Chest X-ray:
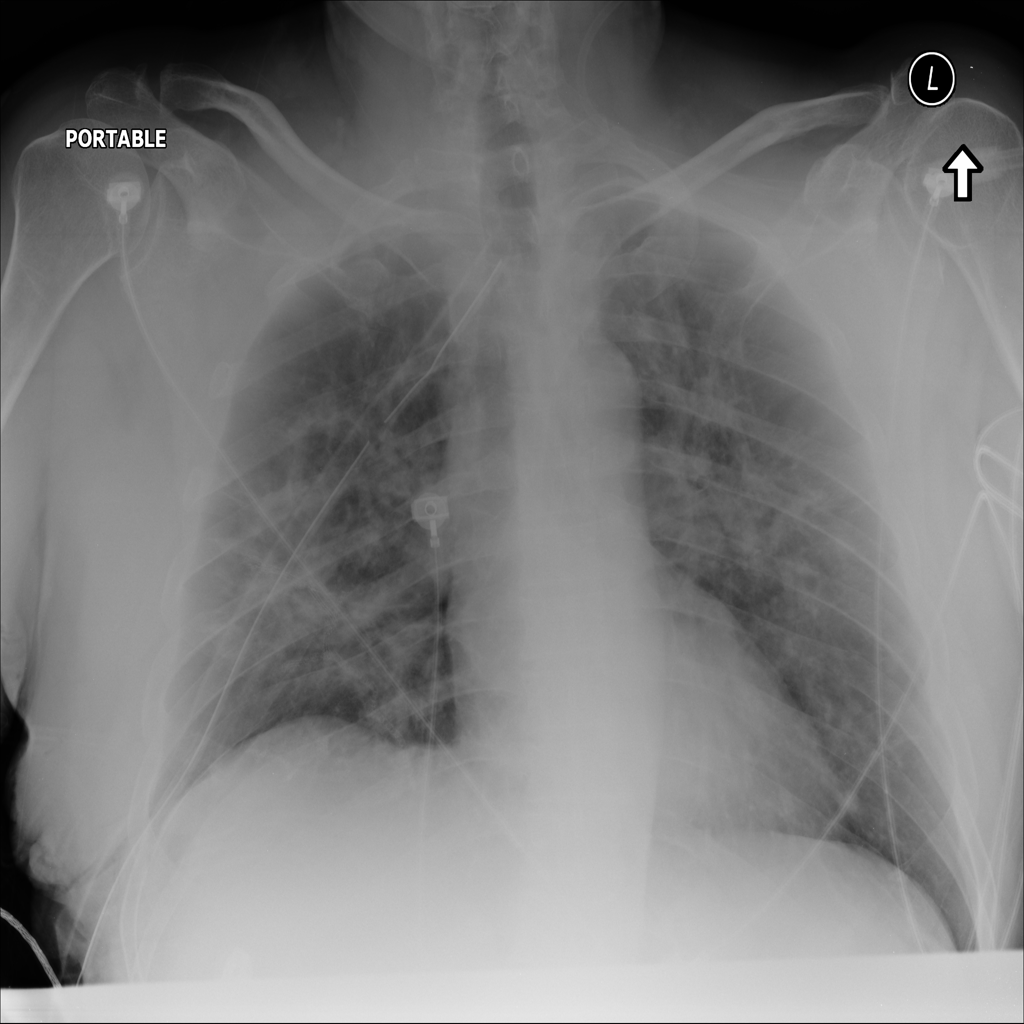
Findings: Consolidation
No abnormal finding: no